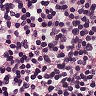
Metastatic tissue present: no